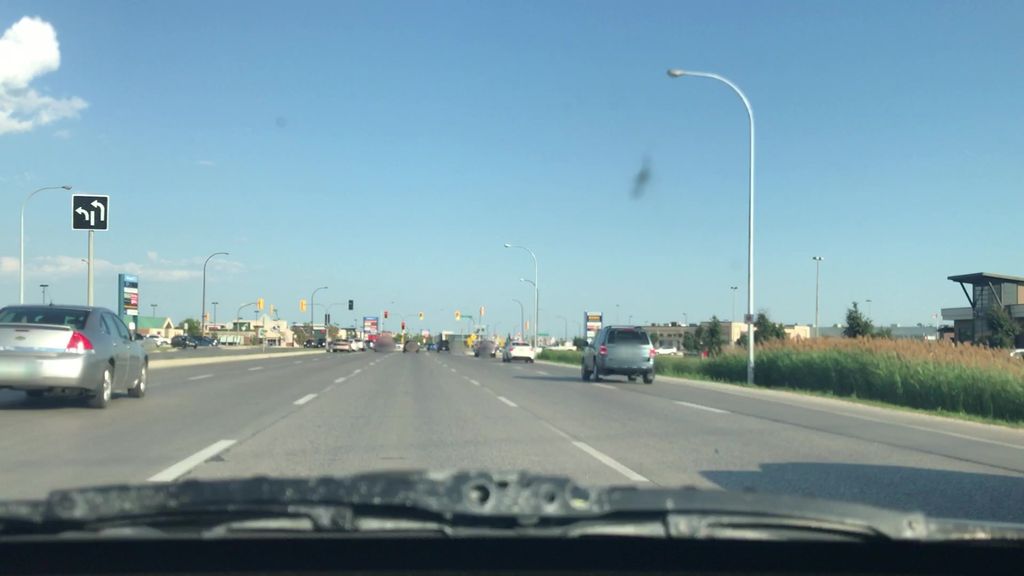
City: winnipeg